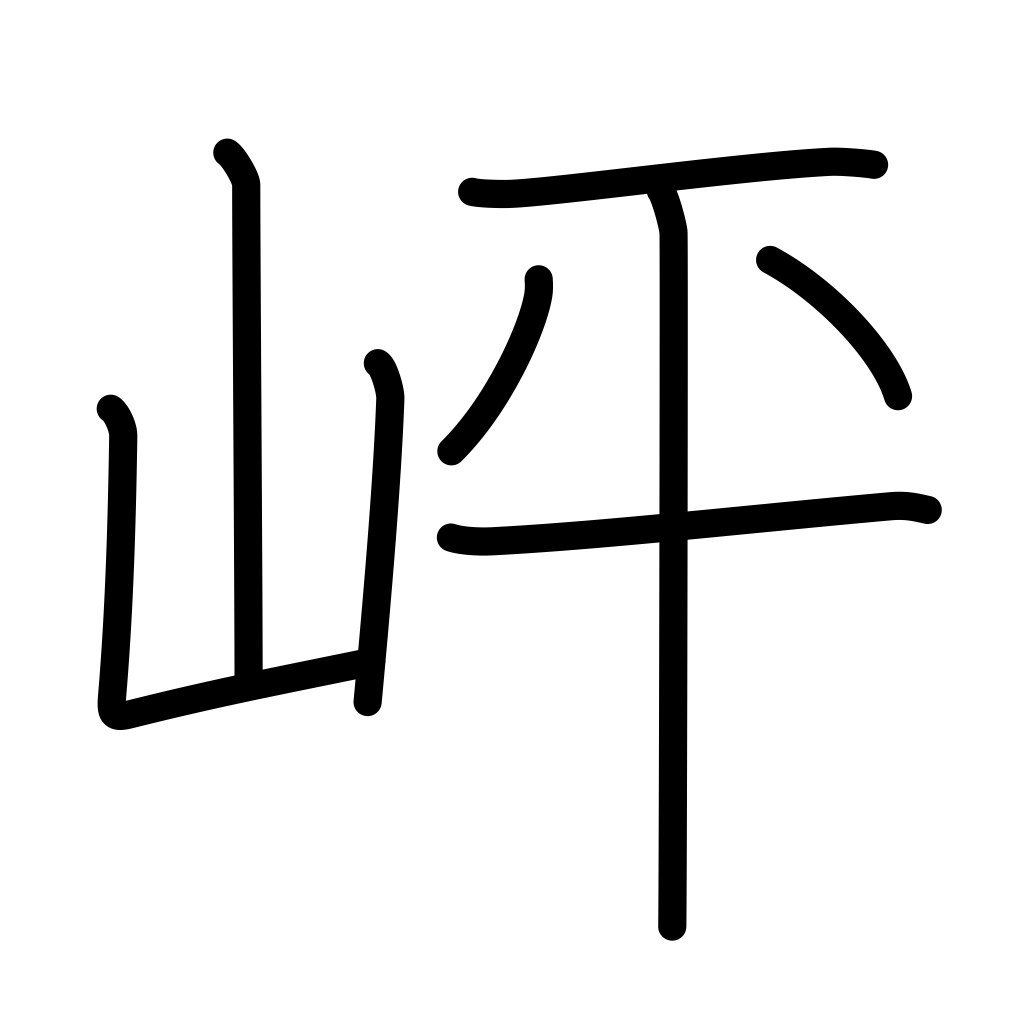
Meaning: level spot part-way up a mountain